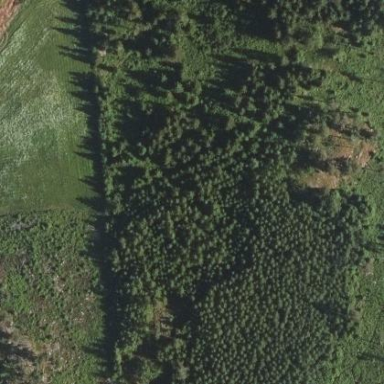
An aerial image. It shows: Deciduous forest area.